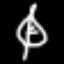
Label: leaf